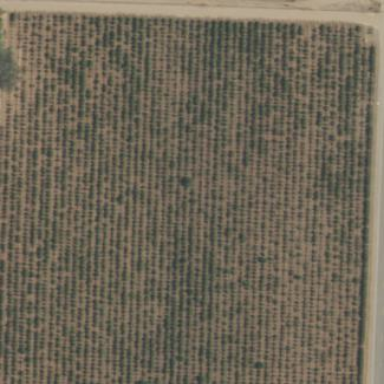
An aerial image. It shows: Vineyard growing grapes.